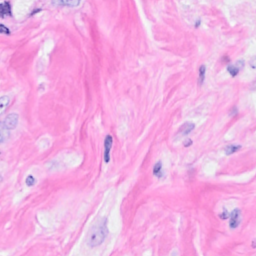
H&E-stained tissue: Breast